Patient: sex M, age 36
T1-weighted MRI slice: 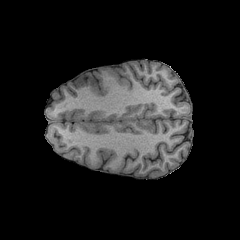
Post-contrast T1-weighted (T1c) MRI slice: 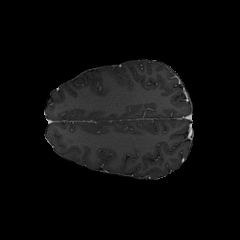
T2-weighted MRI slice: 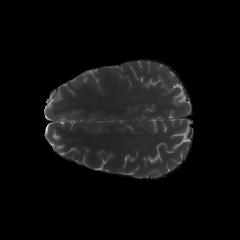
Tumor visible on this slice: no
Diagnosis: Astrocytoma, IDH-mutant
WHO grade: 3